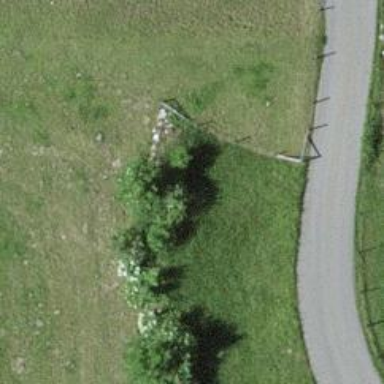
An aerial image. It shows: Wall made of dry stone.